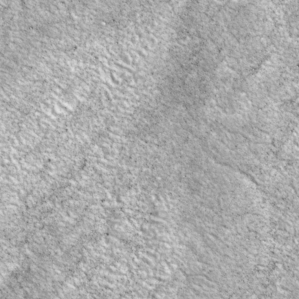
Label: non_frost